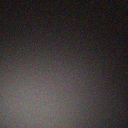
Screen state: off